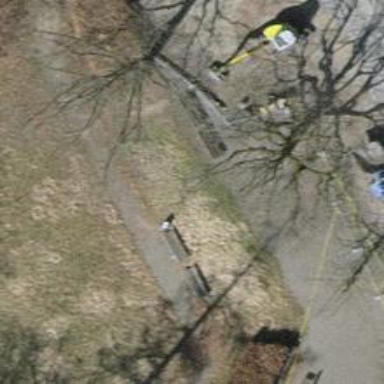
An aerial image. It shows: Bench for seating.